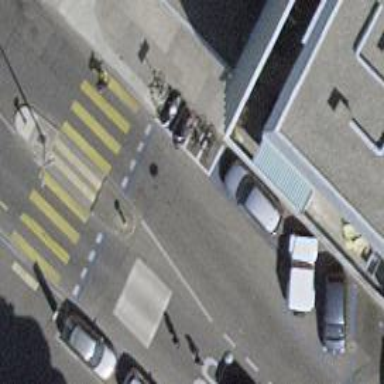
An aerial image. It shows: Motorcycle parking area.